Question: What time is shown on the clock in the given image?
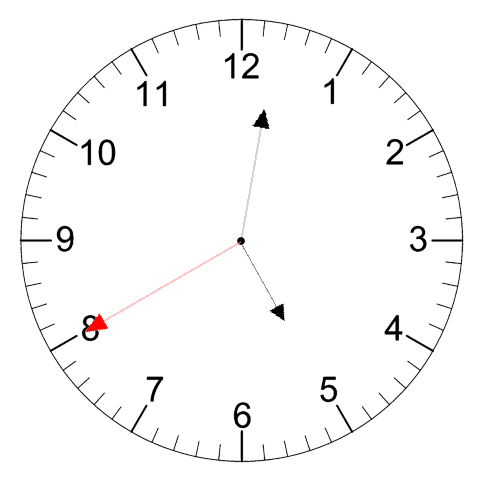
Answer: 05:01:40